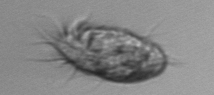
Label: Euplotes